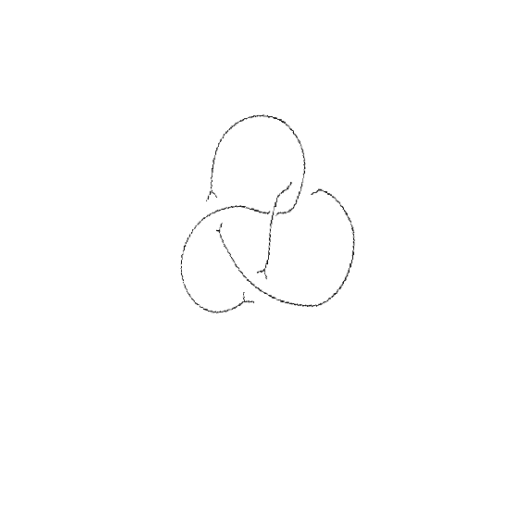
Crossing number: 4